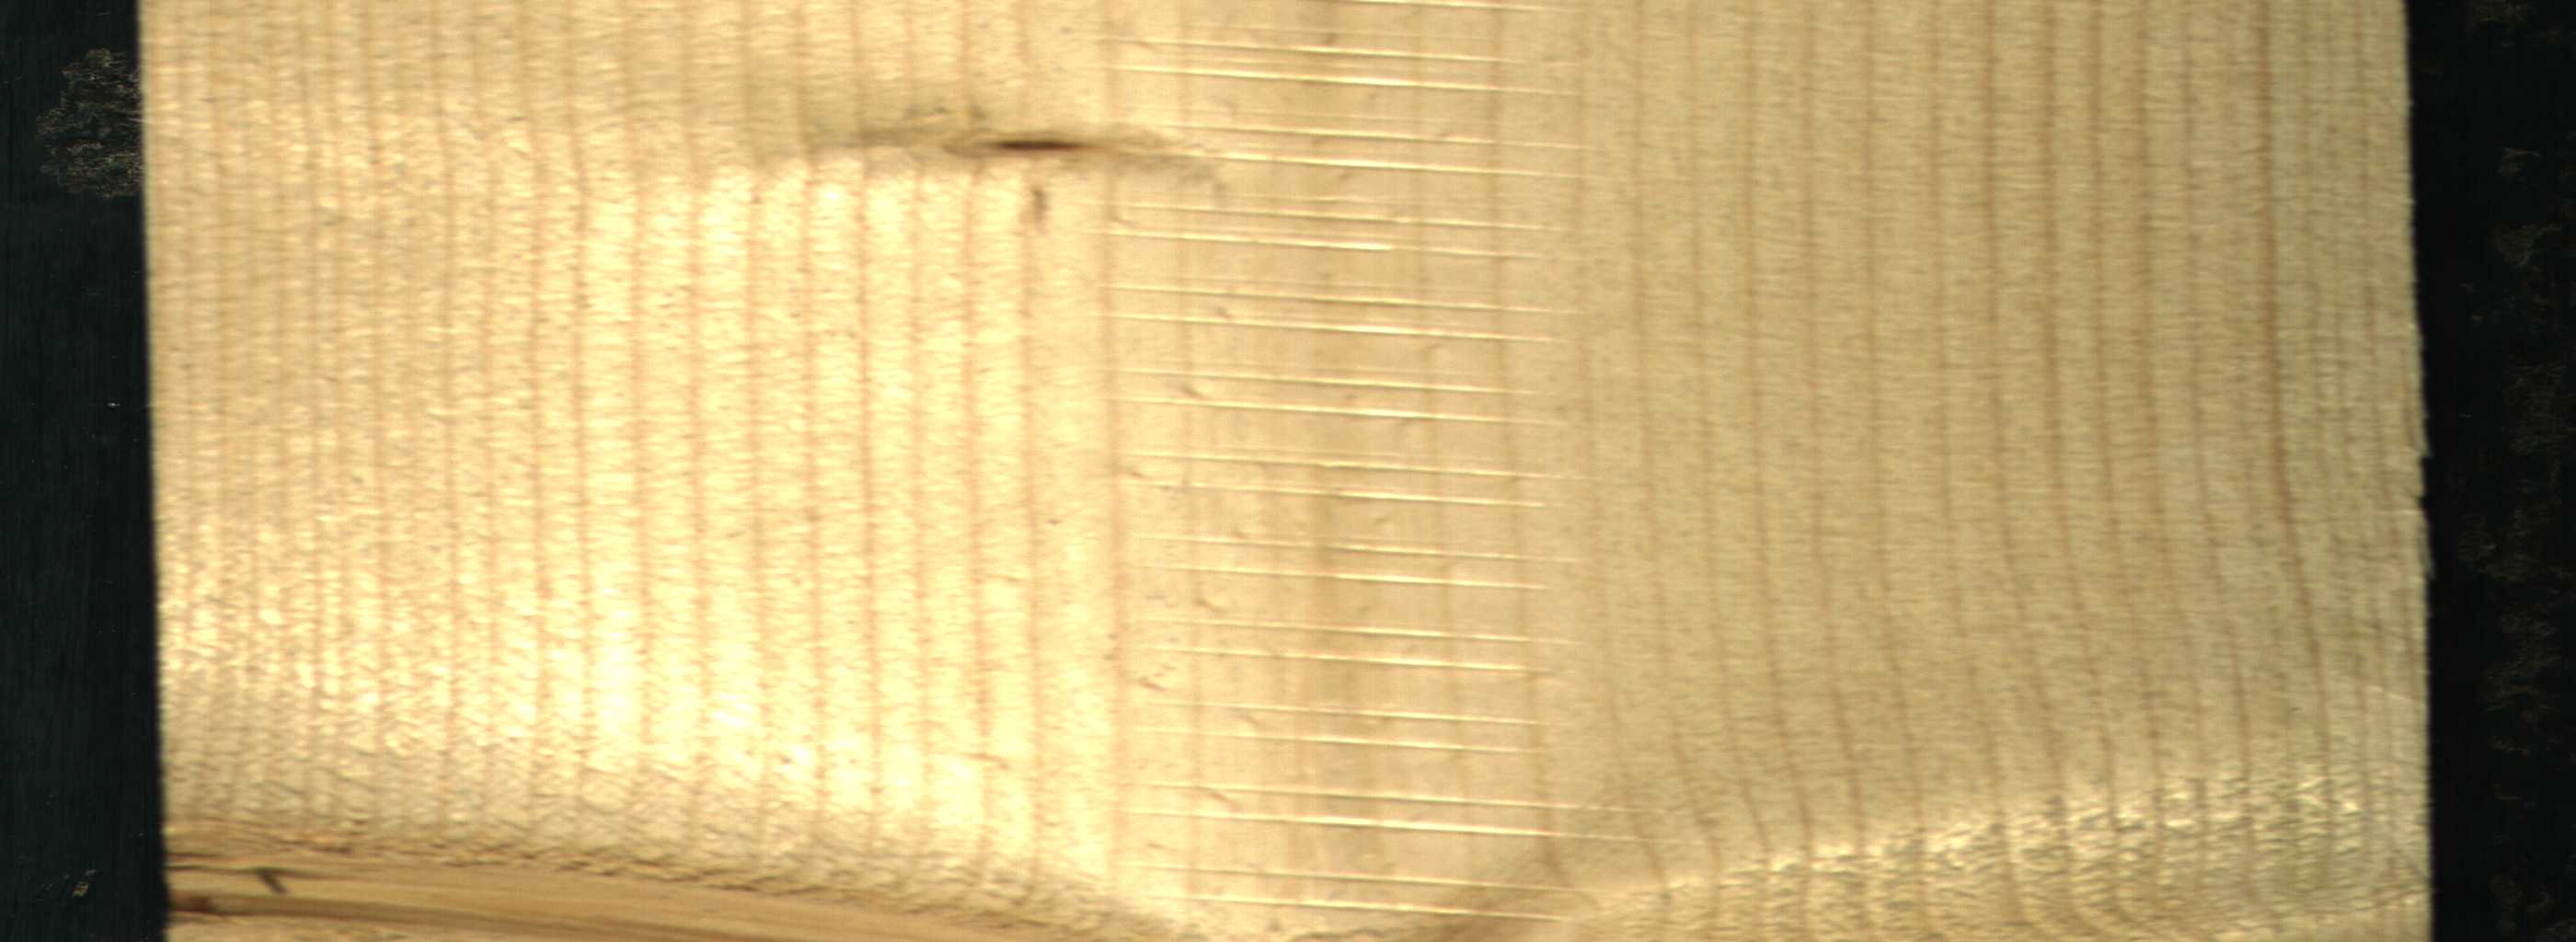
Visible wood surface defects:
Live_Knot
Live_Knot